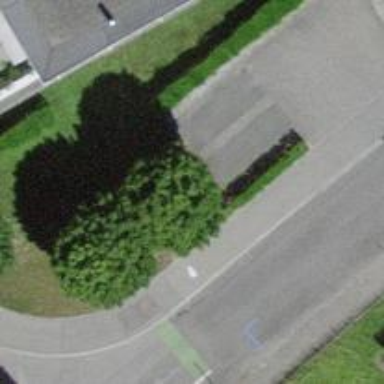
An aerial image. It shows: Hedge barrier.